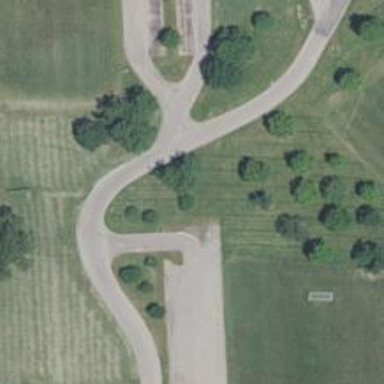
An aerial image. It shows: Service road.